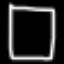
Label: square